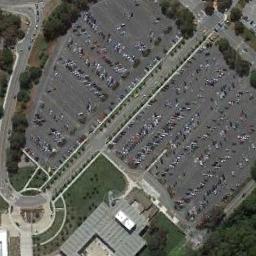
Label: parking_lot